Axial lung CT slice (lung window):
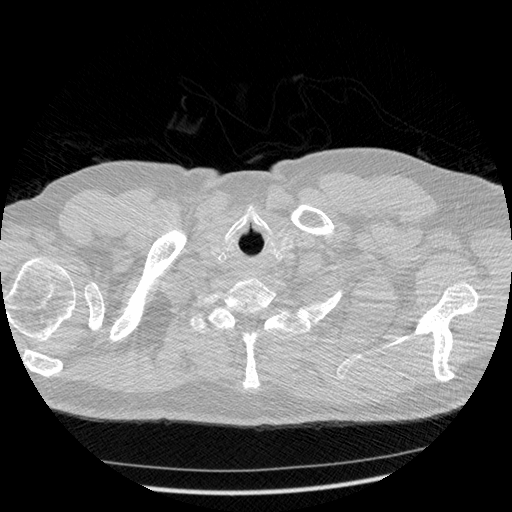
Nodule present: no